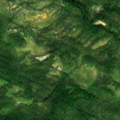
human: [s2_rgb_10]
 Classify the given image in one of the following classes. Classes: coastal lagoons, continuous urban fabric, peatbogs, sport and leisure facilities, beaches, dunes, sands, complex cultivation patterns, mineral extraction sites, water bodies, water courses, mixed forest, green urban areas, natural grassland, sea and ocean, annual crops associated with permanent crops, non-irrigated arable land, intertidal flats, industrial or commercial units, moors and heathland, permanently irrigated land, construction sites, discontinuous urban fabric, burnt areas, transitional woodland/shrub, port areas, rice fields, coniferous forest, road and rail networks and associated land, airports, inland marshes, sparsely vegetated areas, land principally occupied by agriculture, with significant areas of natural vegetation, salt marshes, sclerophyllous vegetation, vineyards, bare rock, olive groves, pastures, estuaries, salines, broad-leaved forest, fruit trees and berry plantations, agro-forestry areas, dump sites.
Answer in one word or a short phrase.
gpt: coniferous forest, mixed forest